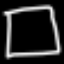
Label: square